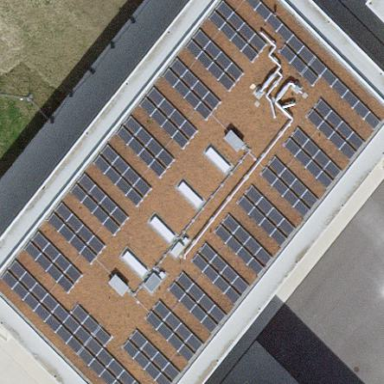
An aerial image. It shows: School building with flat roof.